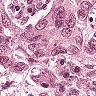
Metastatic tissue present: yes